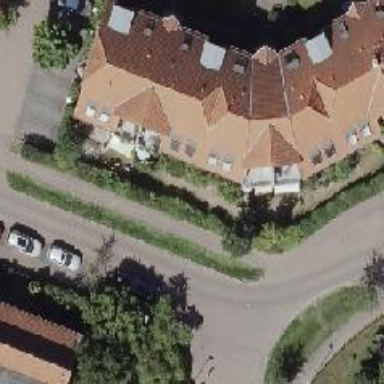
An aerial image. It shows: View of apartment building.